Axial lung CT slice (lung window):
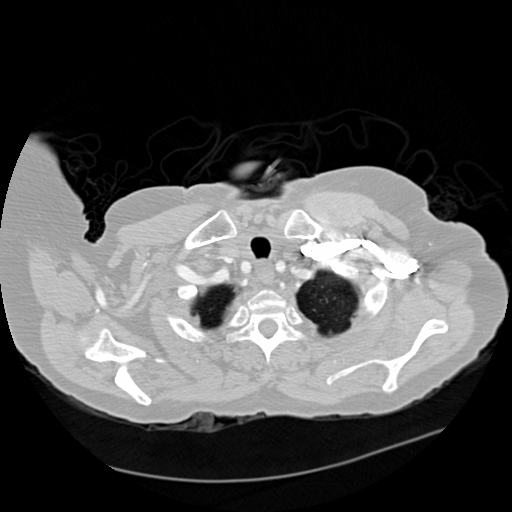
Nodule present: no